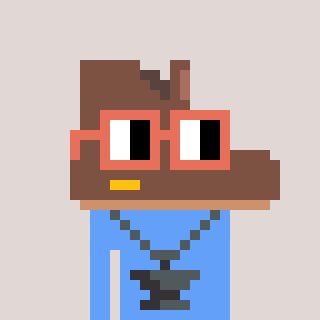
a pixel art character with square orange glasses, a boot-shaped head and a blue-colored body on a warm background